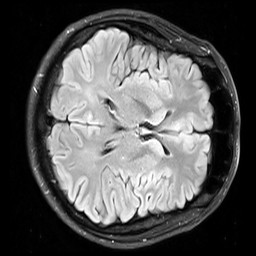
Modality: FLAIR
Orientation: axial
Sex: male
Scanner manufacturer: siemens
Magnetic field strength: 3 T
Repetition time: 10 s
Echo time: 0.09 s